Question: the problem goes is that everytime I add more than one Child to a GroupItem in my ExpandableListView, the item duplicates itself with the previous child. I have narrowed it down to the getChild() method in my ExpandableListView (custom) adapter.
The getChild() method looks like this:
'''
public Object getChild(int groupPosition, int childPosition) {
return rCollection.get(weekData.get(groupPosition)).get(childPosition);
}
'''
Where 'rCollection = Map<String, List<Custom>>;'
and 'weekData = List<String>';
How do I change the getChild to return only one item per request so I dont get duplicates? I cannot use a for-loop because if I change the groupPosition and childPosition to Arrays I will have to implement the method again.
To Illustrate, this is what the issue looks like:

How do I exclude the Item 2 from being picked up by the first time it is called, and how do I exclude item 1 from being called the second time it is called? And so on.
Thank you for reading and all the help.
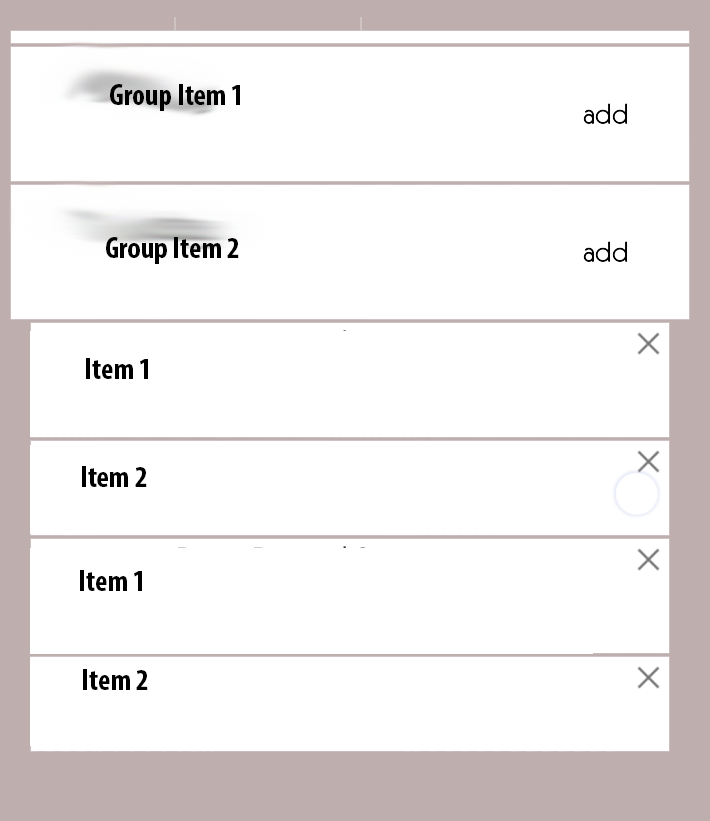
Answer: I dug it out of some old repo, I think this is what I ended up doing.
'''
public int getChildrenCount(int groupPosition) {
// Fixes a bunch of NPE when the groupPosition = NULL. This way it checks and returns 0 when it = null.
List<MySQLWeek> group = rCollection.get(weekData.get(groupPosition));
if (group == null){
return 0;
}
return group.size();
}
'''